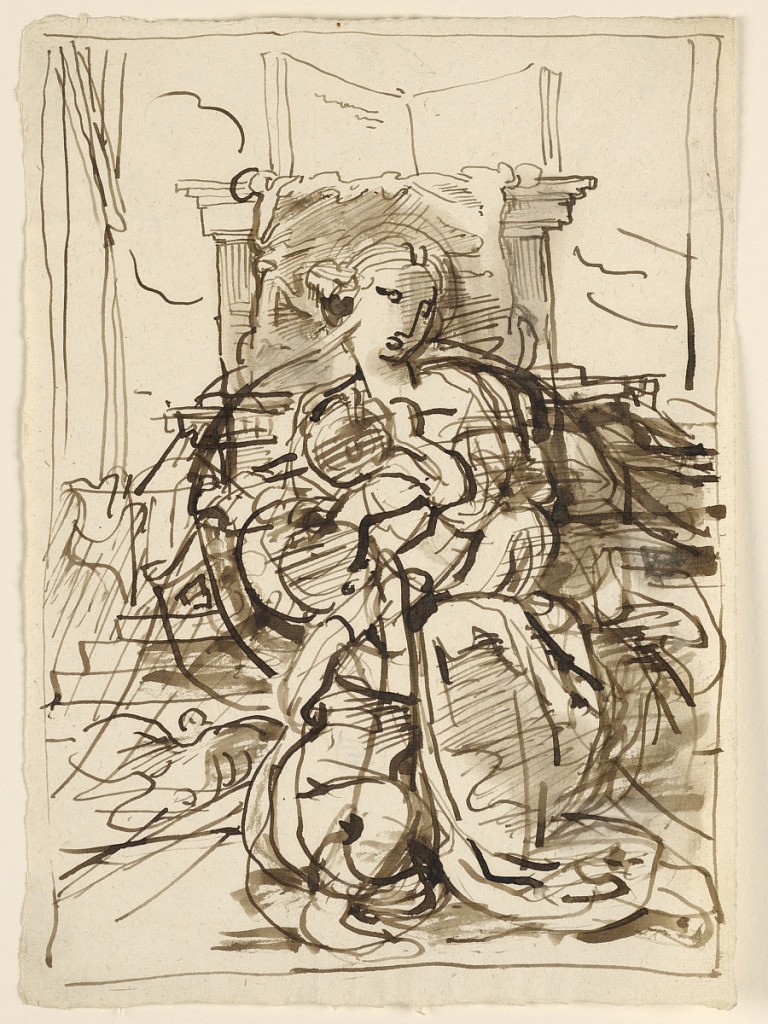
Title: Sketch, the Virgin with the Child
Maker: Fortunato Duranti, Italian, 1787 - 1863
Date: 1820–1850
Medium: Brush and dark brown watercolor on light gray-brown paper
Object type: Drawing
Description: The Virgin is seen frontally, kneeling on the ground, the suckling Child in her lap. Her left hand crosses his body. Behind her is a high altar-like structure, covered with a cloth, and an open book standing upon it. Framing line.